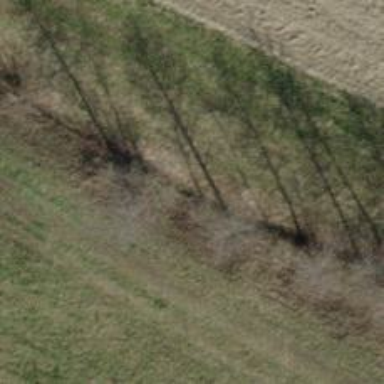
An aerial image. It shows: Ditch in the surroundings.